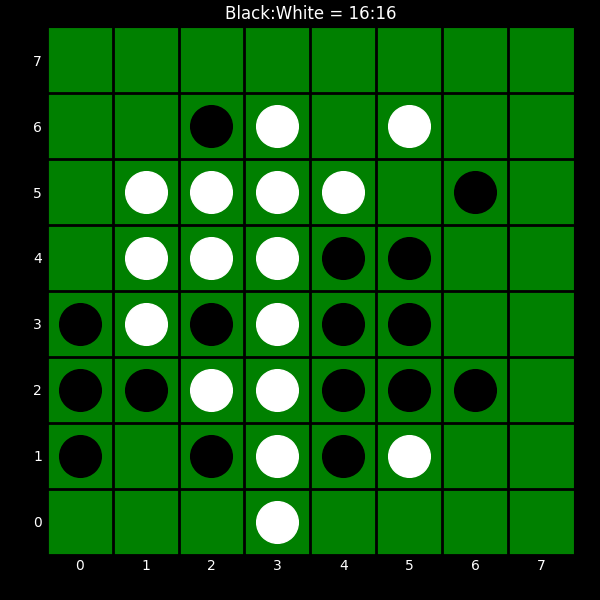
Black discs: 16
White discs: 16